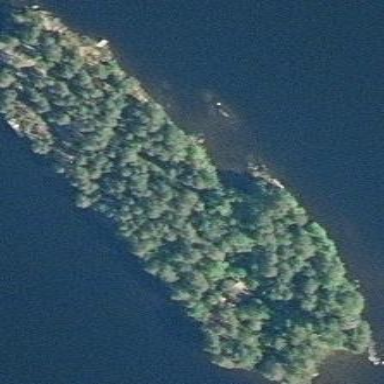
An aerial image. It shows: Islet.